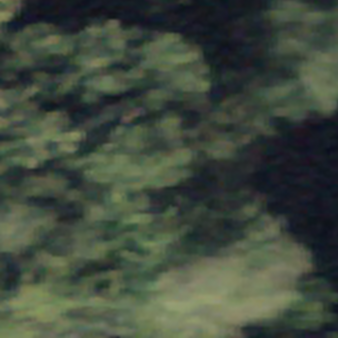
Label: other